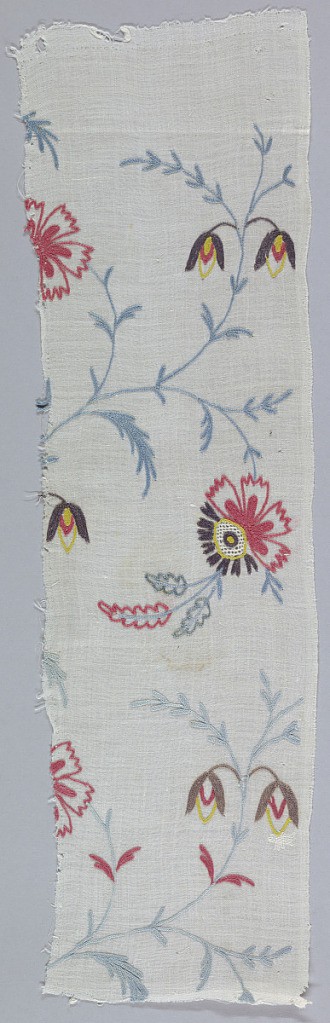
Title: Fragments
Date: late 18th century
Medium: cotton; metal threads Technique: embroidered on plain weave
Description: Embroidery in design of curving stems with flowers, buds and leaves in blue, red, brown, and silver thread.